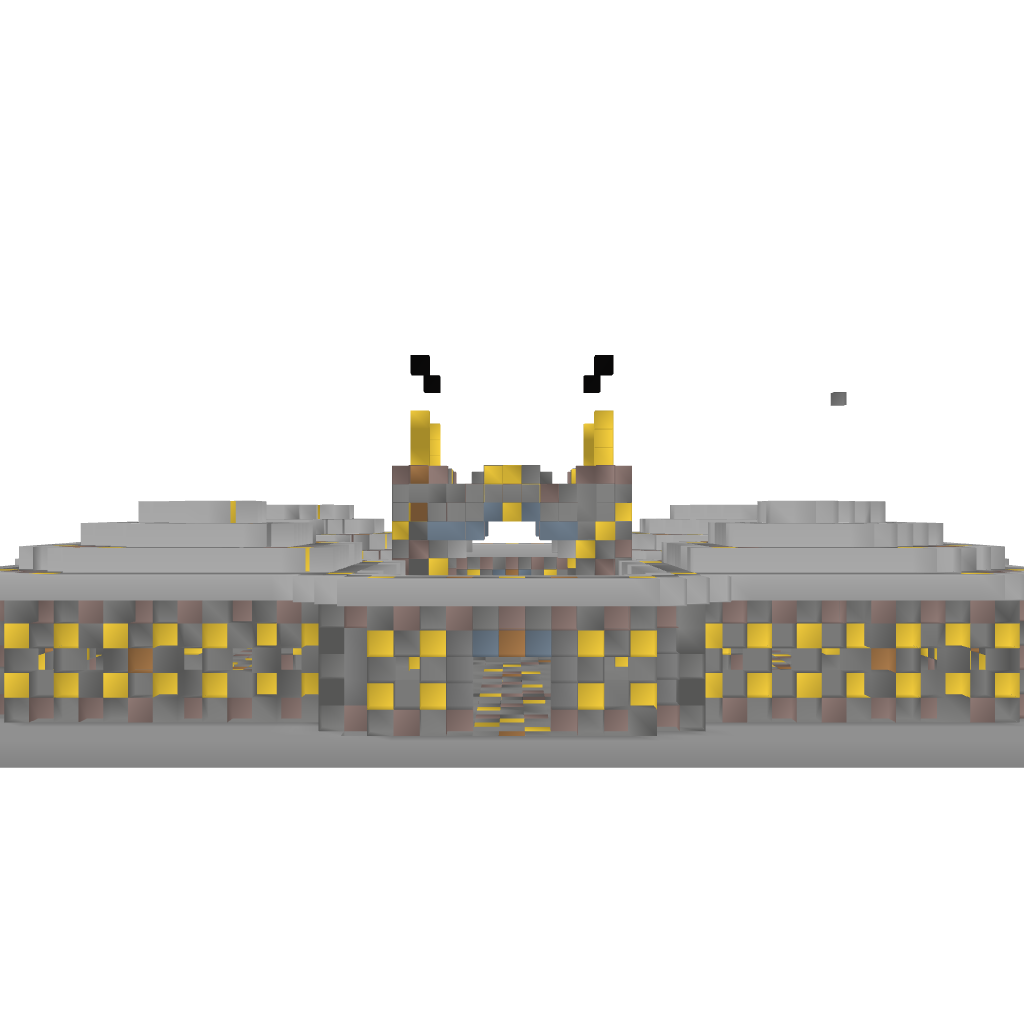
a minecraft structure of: Server Spawn Collection (6 Spawns!)